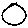
Label: circle